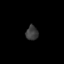
Tissue: skin
Cell type: Others
Senescence score: 0.7274
Nuclear area (px): 174
Mean DAPI intensity: 58.351